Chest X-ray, PA view. Patient: 14 years old, sex M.
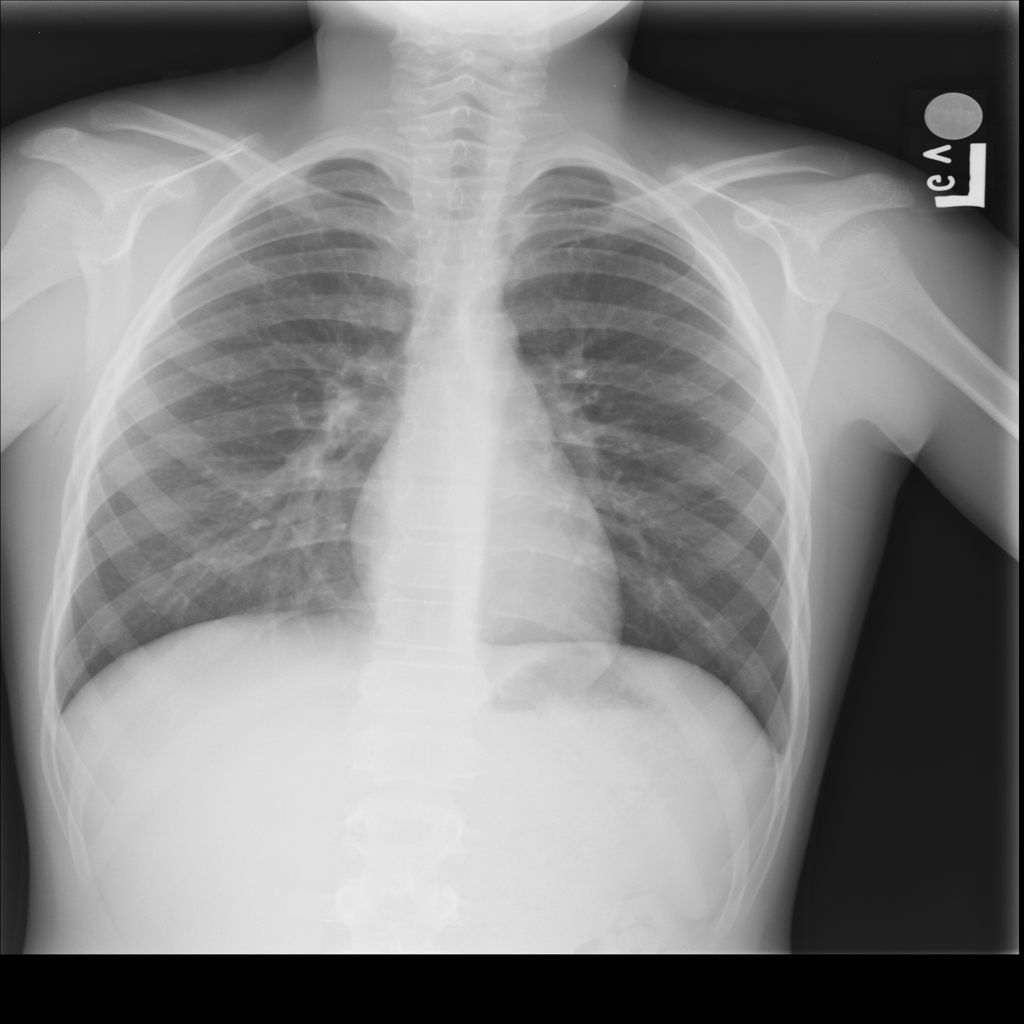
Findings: No Finding